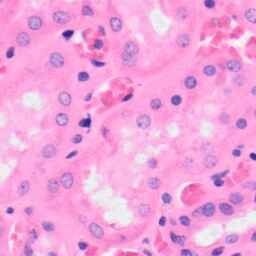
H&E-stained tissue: Kidney